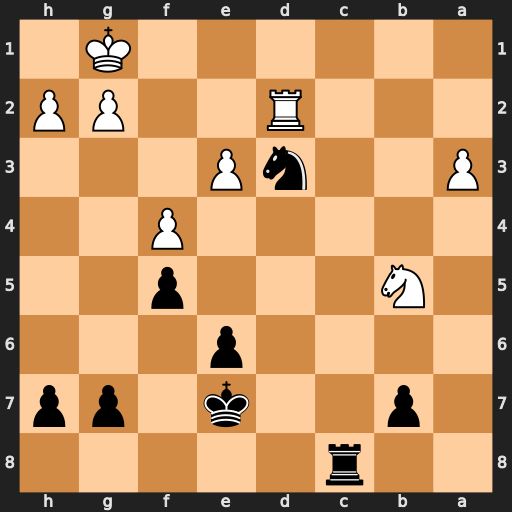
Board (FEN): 2r5/1p2k1pp/4p3/1N3p2/5P2/P2nP3/3R2PP/6K1
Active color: b
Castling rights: -
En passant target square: -
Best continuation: Rc1+ Rd1 Rxd1#